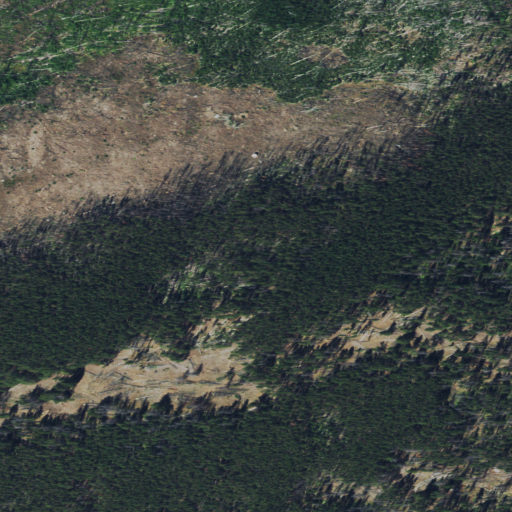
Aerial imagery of cape in Montana named Point Lookout containing evergreen forest and shrub